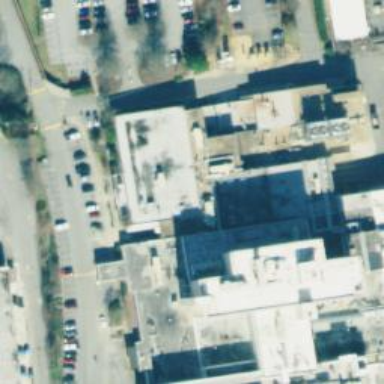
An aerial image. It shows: Hospital building.